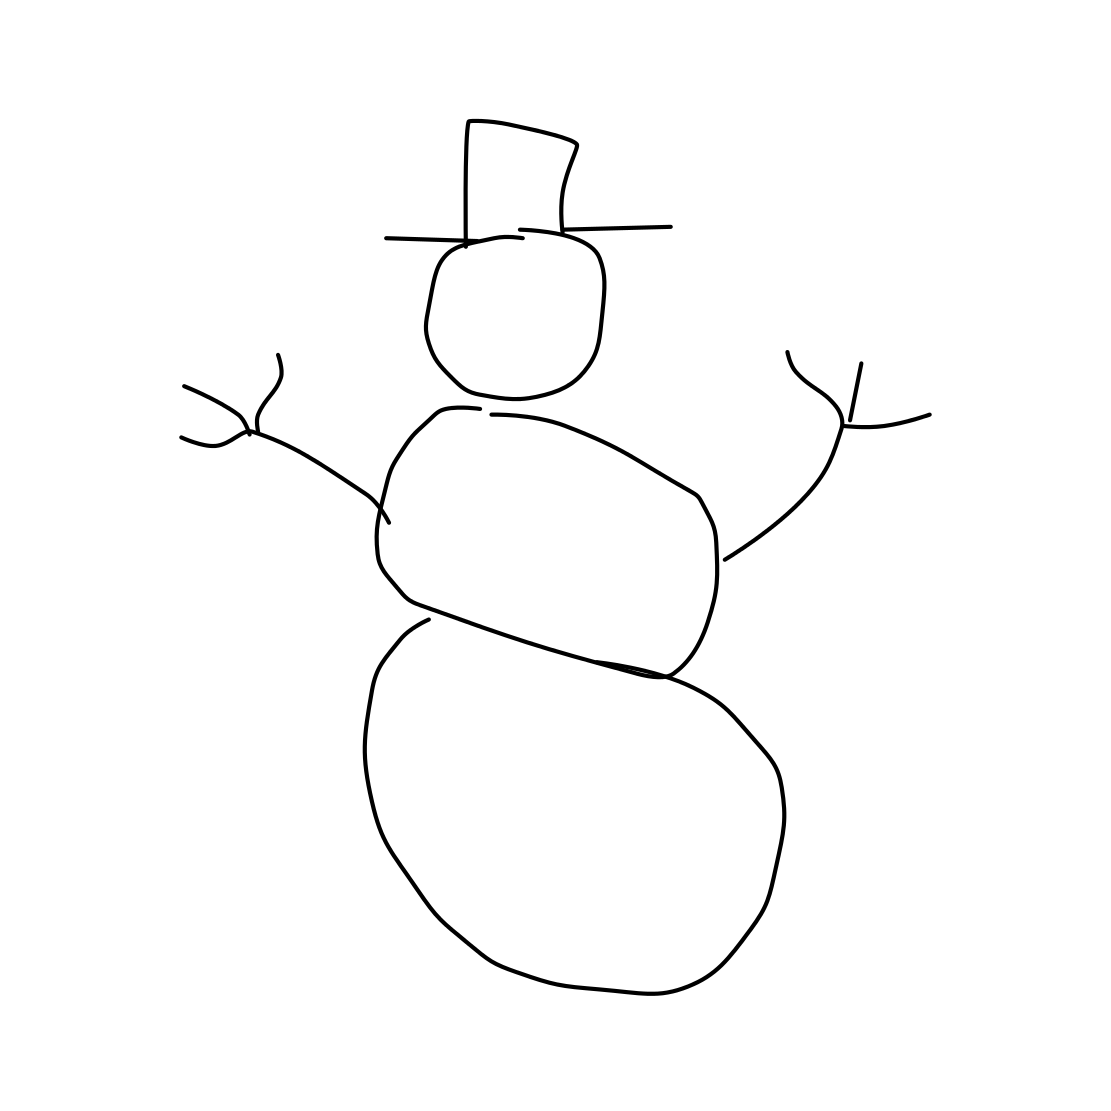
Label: snowman